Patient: sex M, age 60
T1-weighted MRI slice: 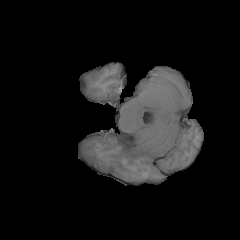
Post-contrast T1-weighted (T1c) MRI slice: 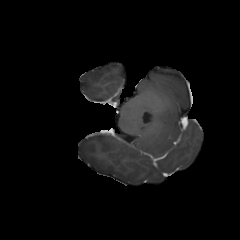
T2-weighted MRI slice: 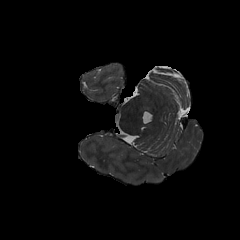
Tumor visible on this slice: no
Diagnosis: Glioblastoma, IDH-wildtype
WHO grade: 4